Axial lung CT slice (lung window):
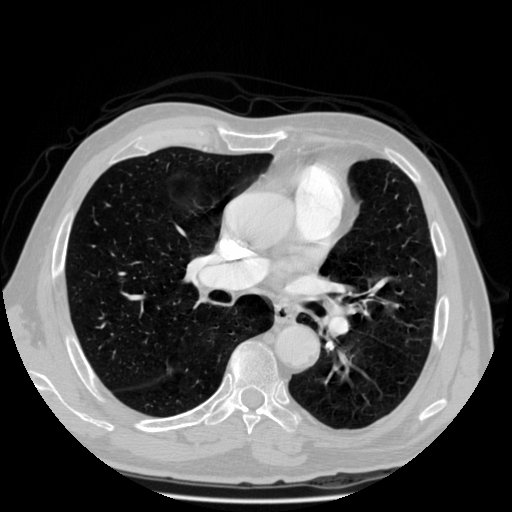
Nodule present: no